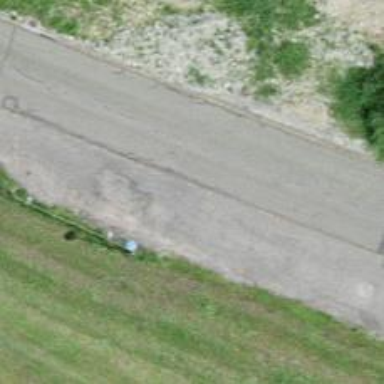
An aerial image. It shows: Grey bench.